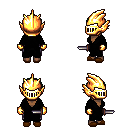
a pixel art fantasy rpg character, female body template, human, dark skin, black robe, metal pants, green plain hairstyle, gold helm, gold gloves, brown slippers, dagger, four views (front, back, left, right), 2x2 character sprite sheet, small pixel art, hard edges, no anti-aliasing